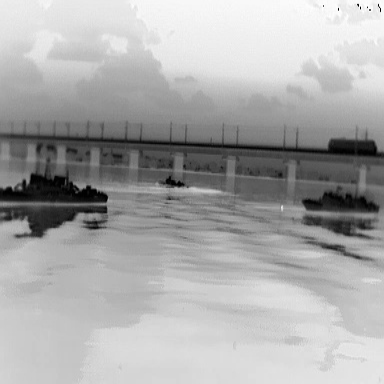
There are two warships in the infrared image.